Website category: jobs
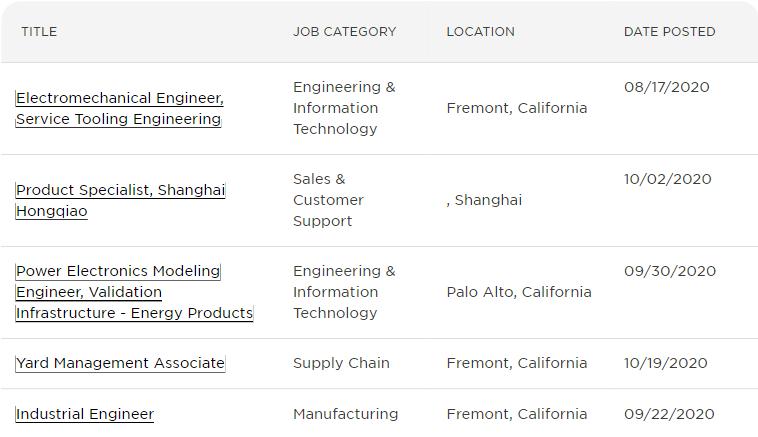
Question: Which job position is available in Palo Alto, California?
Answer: Power Electronics Modeling Engineer, Validation Infrastructure - Energy Products

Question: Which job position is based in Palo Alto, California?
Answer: Power Electronics Modeling Engineer, Validation Infrastructure - Energy Products

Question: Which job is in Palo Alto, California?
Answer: Power Electronics Modeling Engineer, Validation Infrastructure - Energy Products

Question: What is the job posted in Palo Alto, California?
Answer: Power Electronics Modeling Engineer, Validation Infrastructure - Energy Products

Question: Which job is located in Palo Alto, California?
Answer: Power Electronics Modeling Engineer, Validation Infrastructure - Energy Products